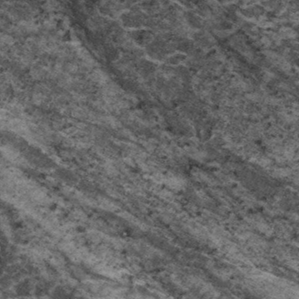
Label: frost